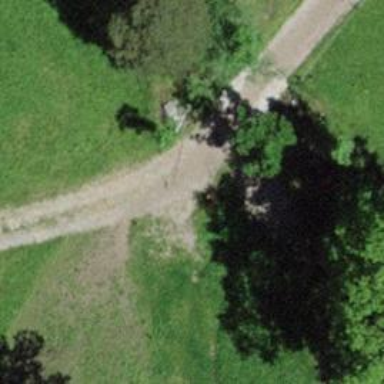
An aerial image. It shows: Paved track with grade1 tracktype.